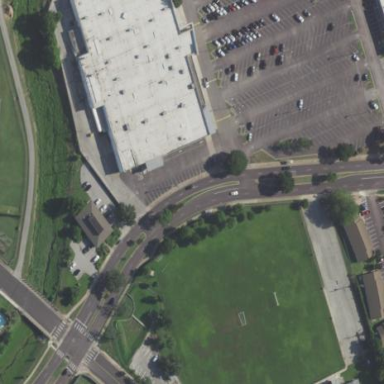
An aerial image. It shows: Building that houses fitness center.